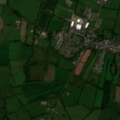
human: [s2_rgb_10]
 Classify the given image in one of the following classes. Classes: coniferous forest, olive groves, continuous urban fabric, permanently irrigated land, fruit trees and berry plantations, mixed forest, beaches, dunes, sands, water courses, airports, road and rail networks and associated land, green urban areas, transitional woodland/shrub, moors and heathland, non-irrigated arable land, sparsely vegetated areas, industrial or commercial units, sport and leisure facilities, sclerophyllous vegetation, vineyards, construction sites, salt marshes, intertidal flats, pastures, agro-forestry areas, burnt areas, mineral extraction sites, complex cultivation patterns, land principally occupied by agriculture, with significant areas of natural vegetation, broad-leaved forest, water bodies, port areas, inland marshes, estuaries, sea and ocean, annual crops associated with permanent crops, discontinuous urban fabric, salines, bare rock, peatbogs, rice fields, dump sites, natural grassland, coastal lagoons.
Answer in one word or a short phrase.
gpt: pastures, land principally occupied by agriculture, with significant areas of natural vegetation, intertidal flats